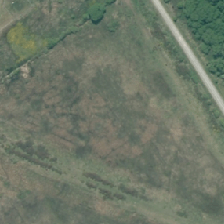
Land cover: low_producing_grassland